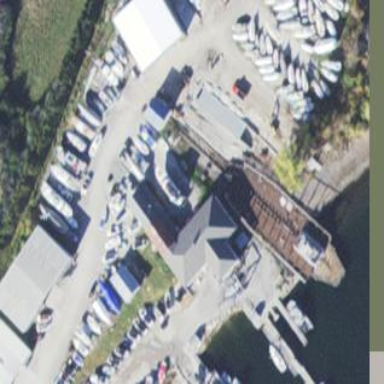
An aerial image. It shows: Dock by the waterway.